The image shows the envelope spectrum of a rolling-element bearing's vibration signal, with the characteristic fault frequencies (BPFO outer race, BPFI inner race, BSF ball, FTF cage) marked as reference lines. What is the most likely bearing condition (normal, inner_race, outer_race, ball)?
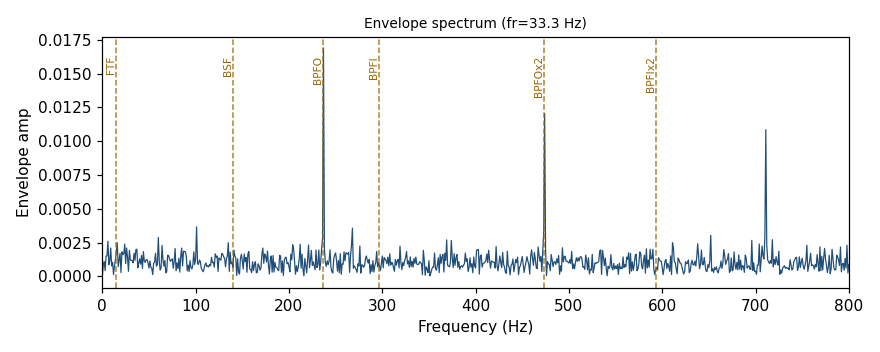
Answer: outer_race